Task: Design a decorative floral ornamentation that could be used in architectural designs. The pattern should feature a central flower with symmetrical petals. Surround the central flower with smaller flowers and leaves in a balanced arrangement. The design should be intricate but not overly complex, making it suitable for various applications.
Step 1518:
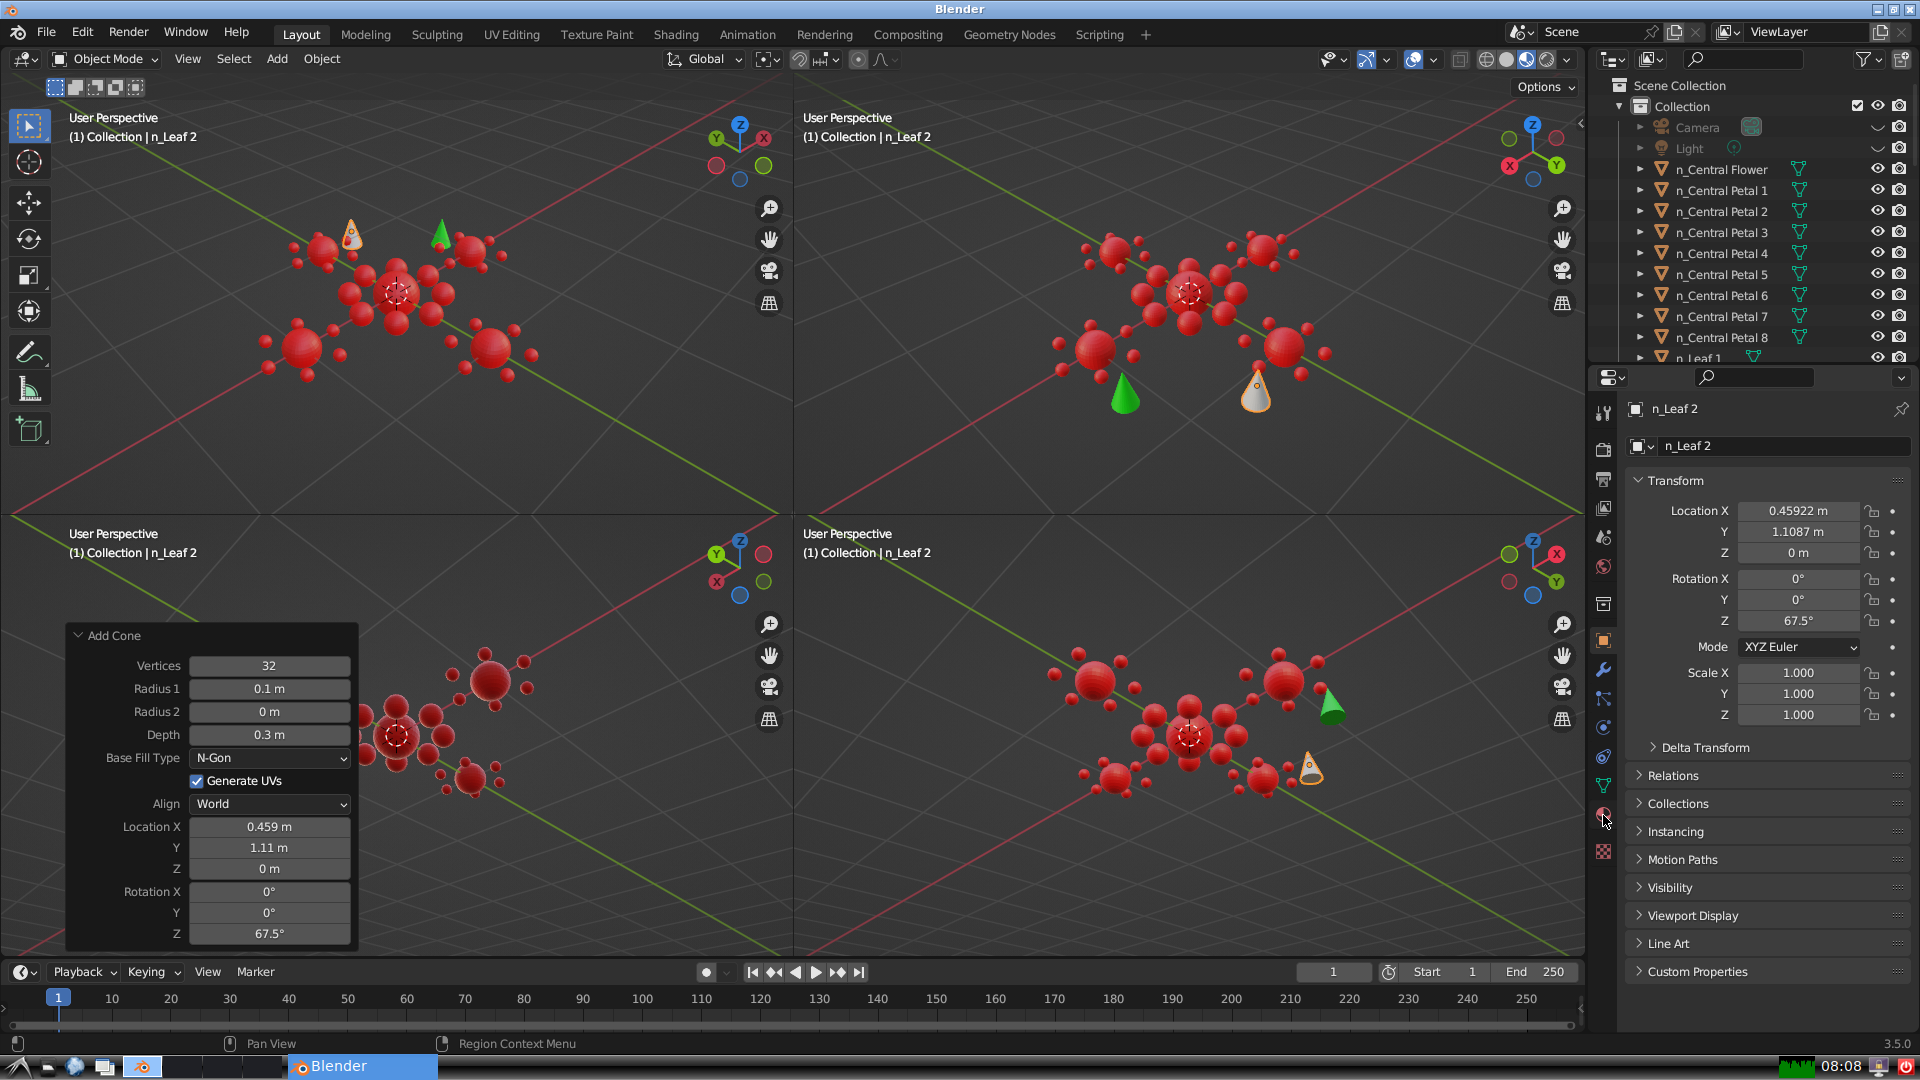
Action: click: no